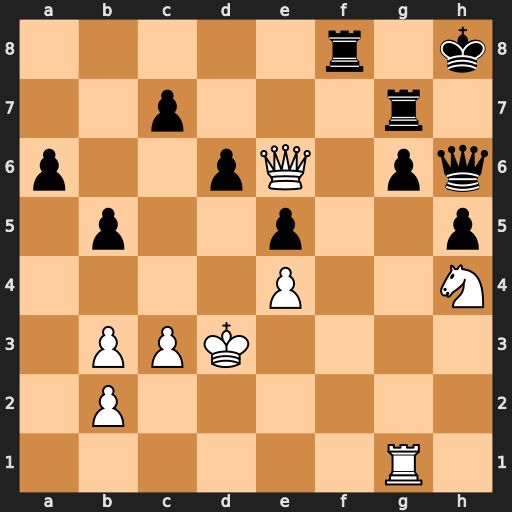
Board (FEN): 5r1k/2p3r1/p2pQ1pq/1p2p2p/4P2N/1PPK4/1P6/6R1
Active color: w
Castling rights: -
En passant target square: -
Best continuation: Nxg6+ Qxg6 Rxg6 Rxg6 Qxg6